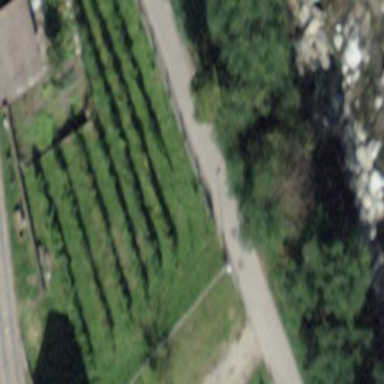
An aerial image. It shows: Beautiful vineyard in the countryside.